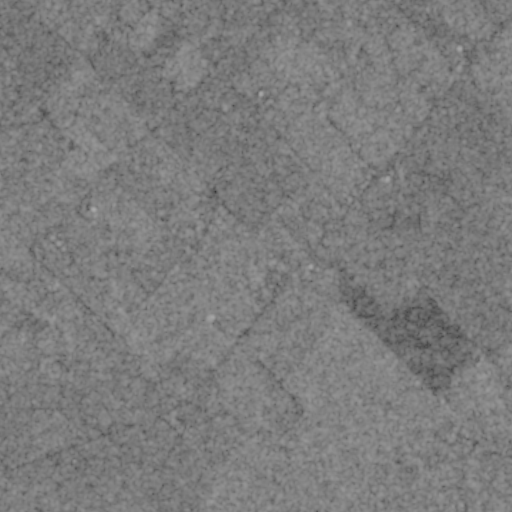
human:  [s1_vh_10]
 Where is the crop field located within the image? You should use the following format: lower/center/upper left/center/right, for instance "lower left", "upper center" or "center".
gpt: The crop field is located in the lower left of the image.
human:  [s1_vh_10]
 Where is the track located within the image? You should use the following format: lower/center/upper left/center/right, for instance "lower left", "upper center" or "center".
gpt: The track is located in the lower left of the image.
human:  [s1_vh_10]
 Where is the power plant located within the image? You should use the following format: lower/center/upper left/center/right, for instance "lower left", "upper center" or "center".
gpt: There is no power plant in the image.

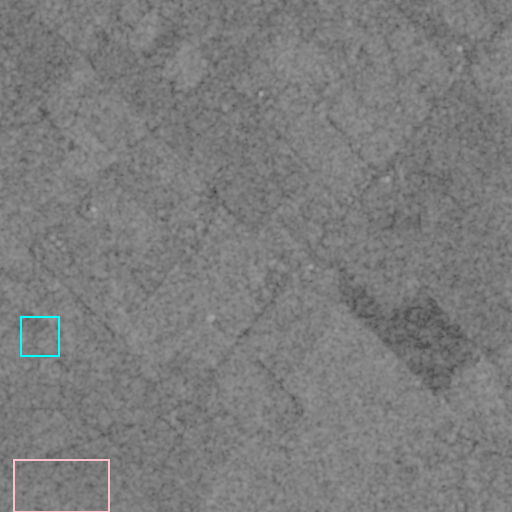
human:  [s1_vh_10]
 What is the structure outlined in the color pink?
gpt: The structure outlined in pink is a crop field.
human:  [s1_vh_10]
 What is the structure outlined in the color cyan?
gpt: The structure outlined in cyan is a track.
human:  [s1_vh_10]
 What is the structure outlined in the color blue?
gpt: There is no blue outline.